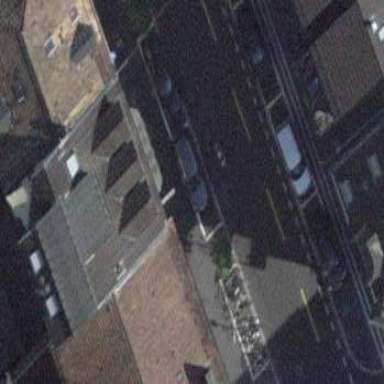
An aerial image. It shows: Gray double saltbox roof tops the apartments building with floral white exterior.